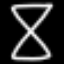
Label: hourglass